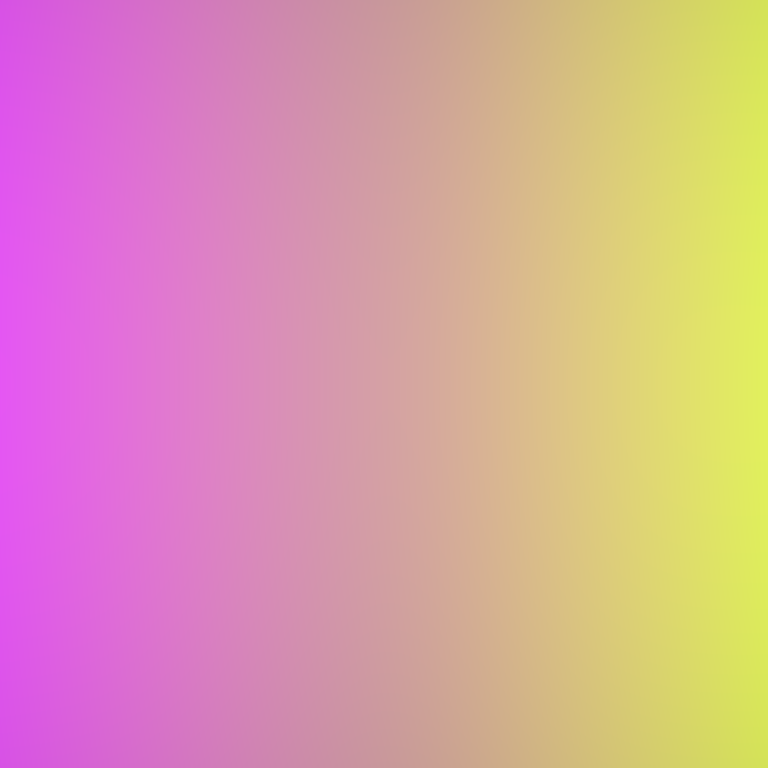
Abstract light effect, smooth gradient from soft purple to gentle yellow, calm atmosphere, diffuse glow, no room, no furniture, no objects.